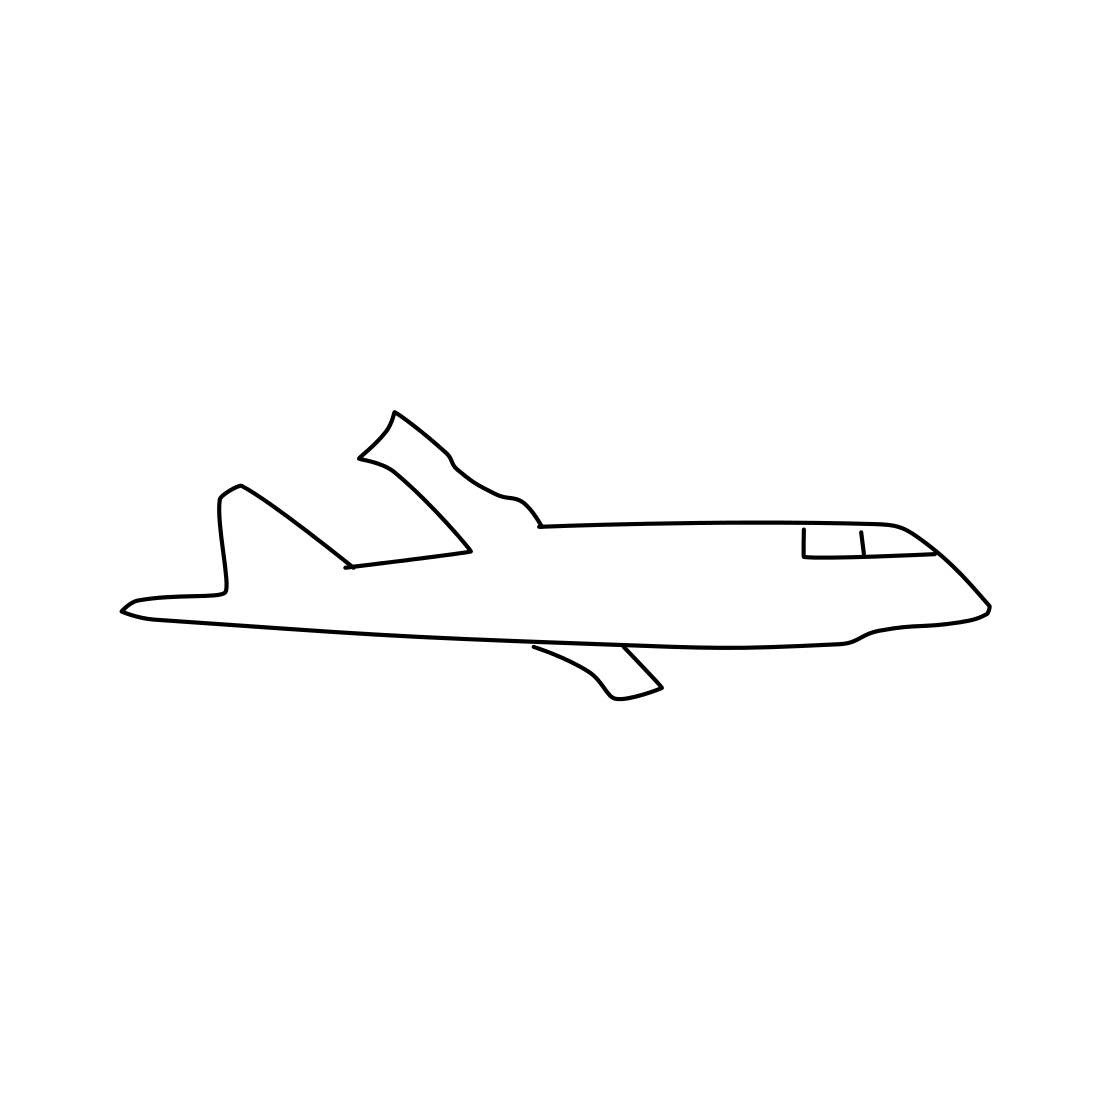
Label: space shuttle